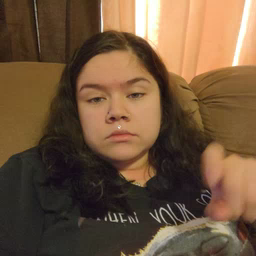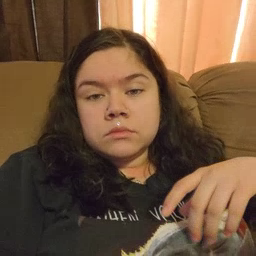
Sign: hot